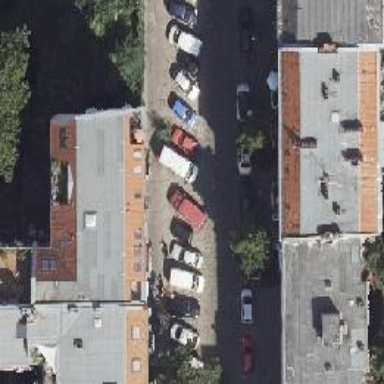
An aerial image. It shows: Sidewalk.